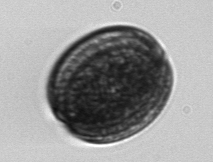
Label: Coscinodiscus